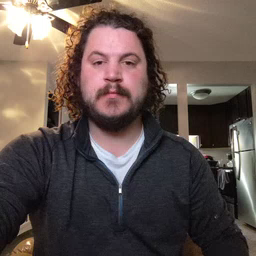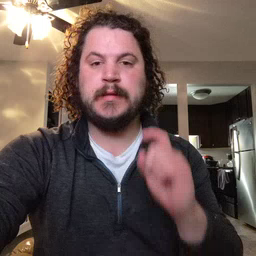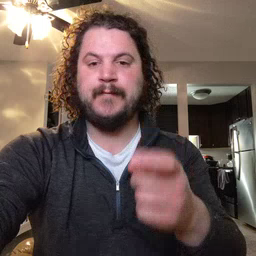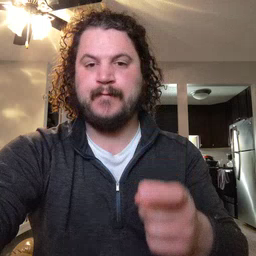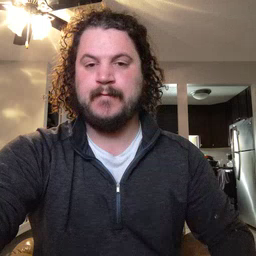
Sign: give